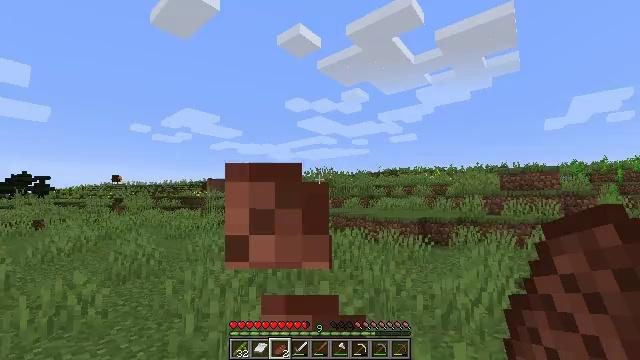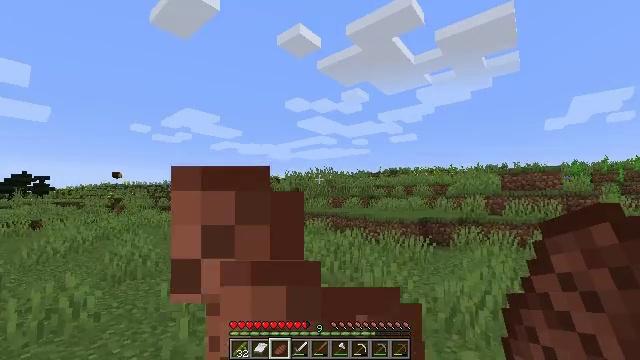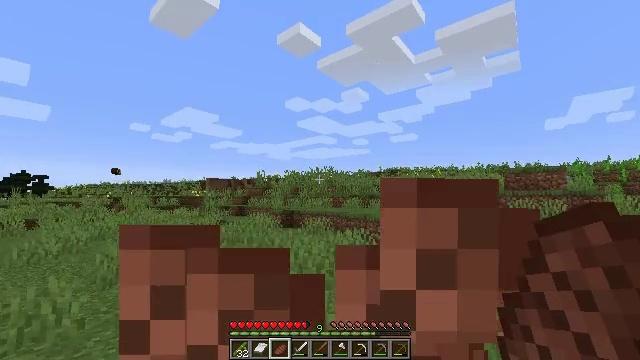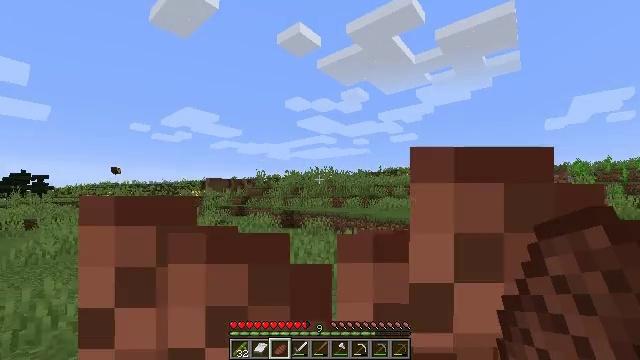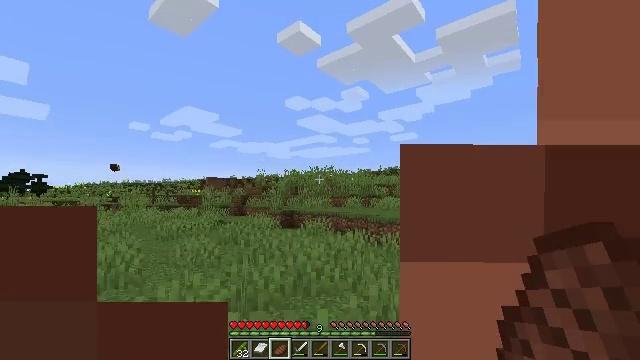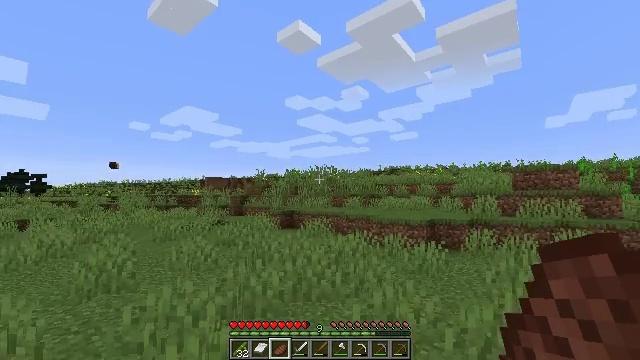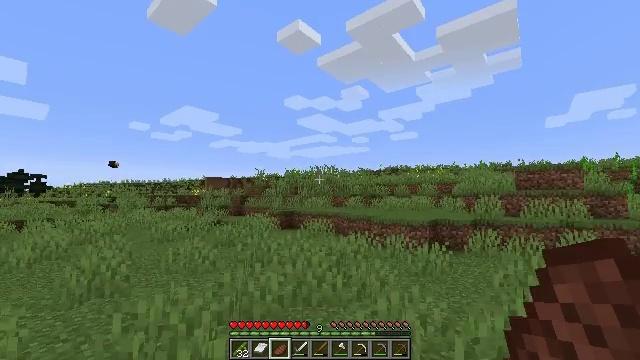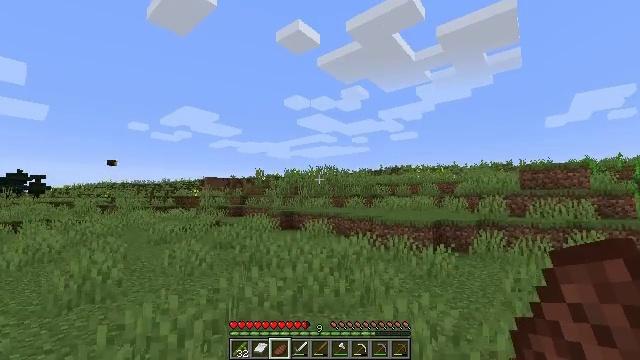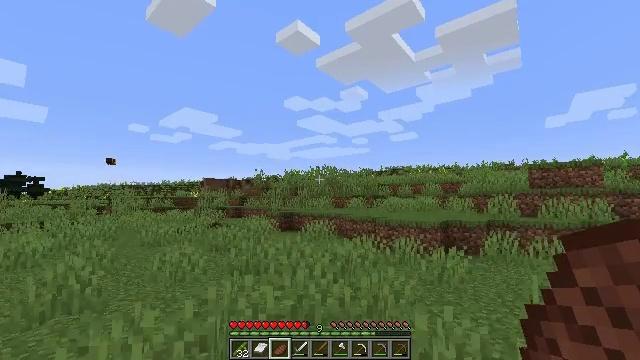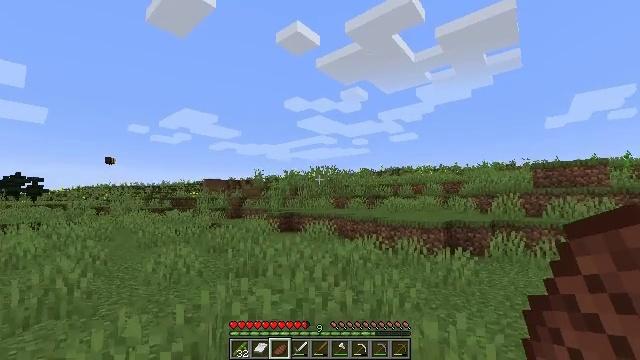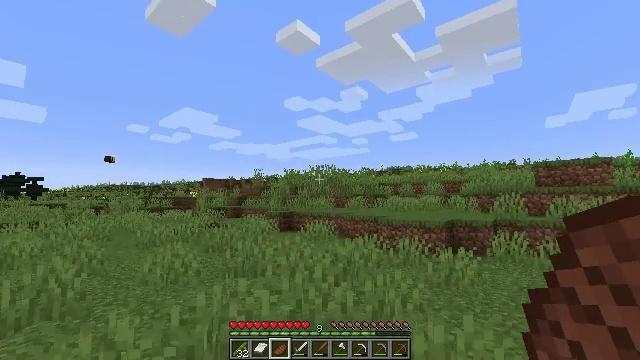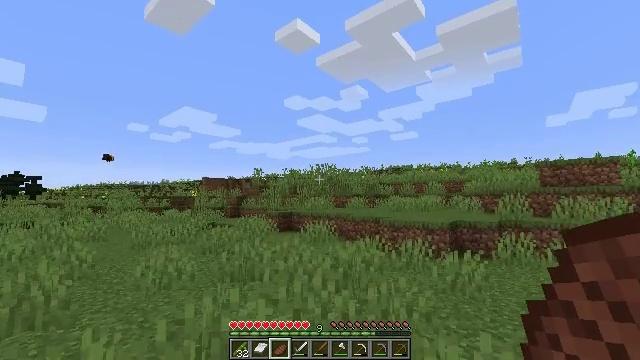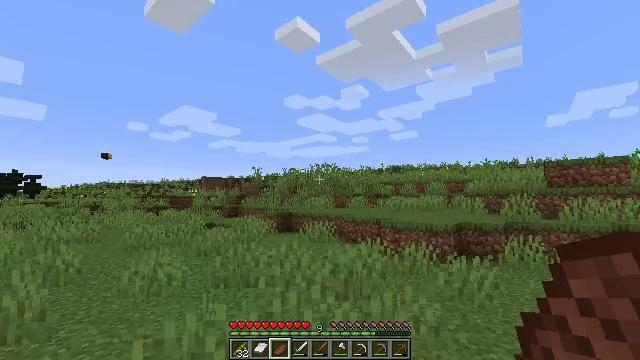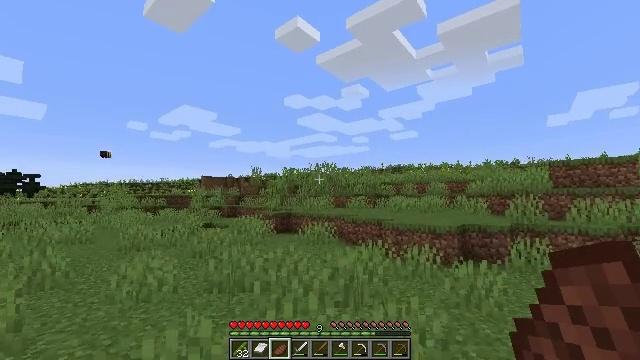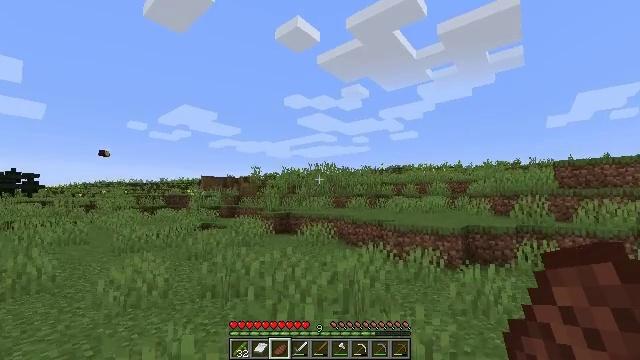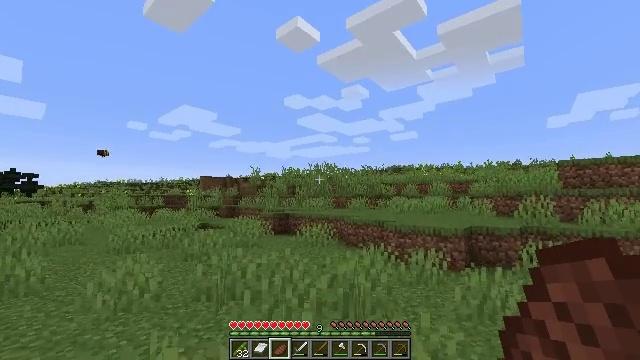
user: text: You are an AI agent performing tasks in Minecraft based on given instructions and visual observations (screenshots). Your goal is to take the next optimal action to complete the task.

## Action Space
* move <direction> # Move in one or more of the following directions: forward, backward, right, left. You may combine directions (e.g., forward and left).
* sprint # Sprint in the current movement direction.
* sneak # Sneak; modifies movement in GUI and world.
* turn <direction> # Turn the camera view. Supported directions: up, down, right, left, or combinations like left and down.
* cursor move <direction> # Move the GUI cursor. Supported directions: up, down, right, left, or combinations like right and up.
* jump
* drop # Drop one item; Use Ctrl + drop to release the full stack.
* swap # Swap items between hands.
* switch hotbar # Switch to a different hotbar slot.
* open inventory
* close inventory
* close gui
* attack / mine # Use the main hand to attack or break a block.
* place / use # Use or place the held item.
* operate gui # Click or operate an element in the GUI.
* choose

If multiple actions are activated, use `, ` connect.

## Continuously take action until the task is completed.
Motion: motion action
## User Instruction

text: Clear the sweet berry bush to collect the sweet berries.
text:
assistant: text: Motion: move forward, use / place
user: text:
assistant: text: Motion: move forward, use / place
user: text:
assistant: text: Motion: move forward, use / place
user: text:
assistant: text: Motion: move forward, use / place
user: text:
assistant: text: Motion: move forward, use / place
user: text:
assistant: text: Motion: move forward, use / place
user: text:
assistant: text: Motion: move forward, use / place
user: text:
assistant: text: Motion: move forward, use / place
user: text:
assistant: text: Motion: move forward, use / place
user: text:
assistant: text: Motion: move forward, use / place
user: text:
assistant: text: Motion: move forward, use / place
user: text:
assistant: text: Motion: move forward, use / place
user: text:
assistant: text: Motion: move forward, use / place
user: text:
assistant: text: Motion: move forward, use / place
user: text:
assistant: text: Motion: move forward, use / place
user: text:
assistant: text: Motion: move forward, use / place
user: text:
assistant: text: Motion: move forward, use / place
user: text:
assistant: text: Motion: move forward, use / place
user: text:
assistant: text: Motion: move forward, use / place
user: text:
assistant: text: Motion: move forward, use / place
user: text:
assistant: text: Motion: move forward, use / place
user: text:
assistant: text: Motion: move forward, use / place
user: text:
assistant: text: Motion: move forward, use / place
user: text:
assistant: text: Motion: move forward, use / place
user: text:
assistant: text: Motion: move forward, use / place
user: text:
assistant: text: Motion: move forward, use / place
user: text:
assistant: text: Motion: move forward, use / place
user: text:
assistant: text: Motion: move forward, use / place
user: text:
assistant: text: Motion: move forward, use / place
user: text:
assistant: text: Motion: move forward, turn right